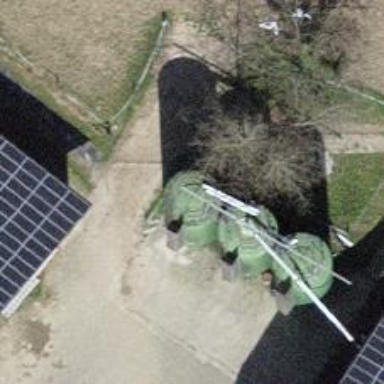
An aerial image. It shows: Silo.